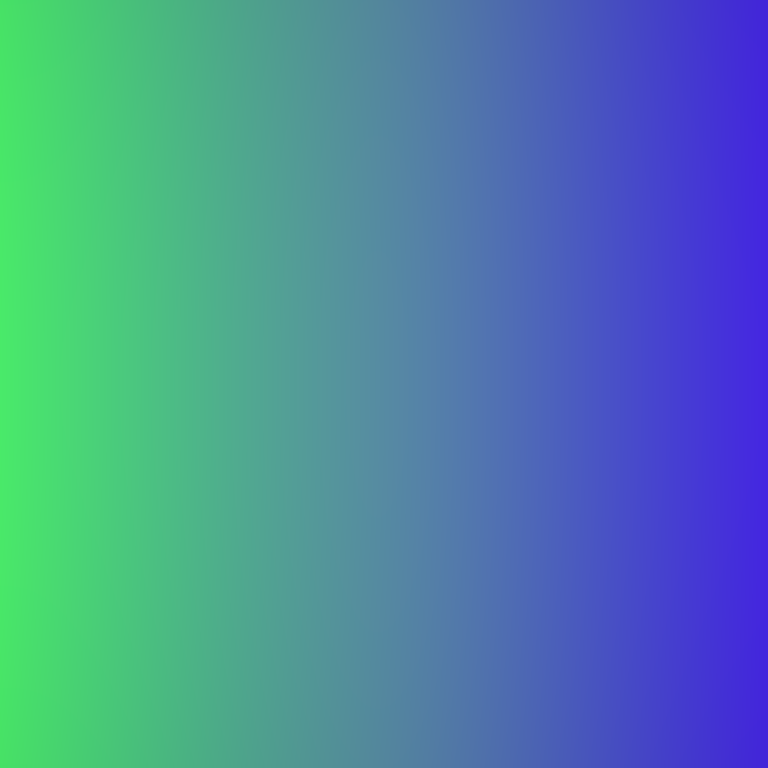
Abstract light effect, smooth gradient from vibrant green to deep purple, calm atmosphere, soft blend, no room, no furniture, no objects.